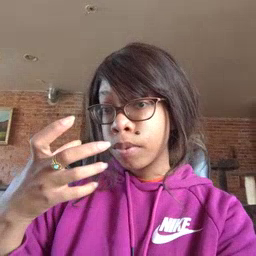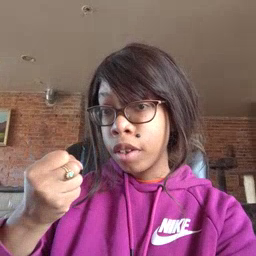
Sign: milk